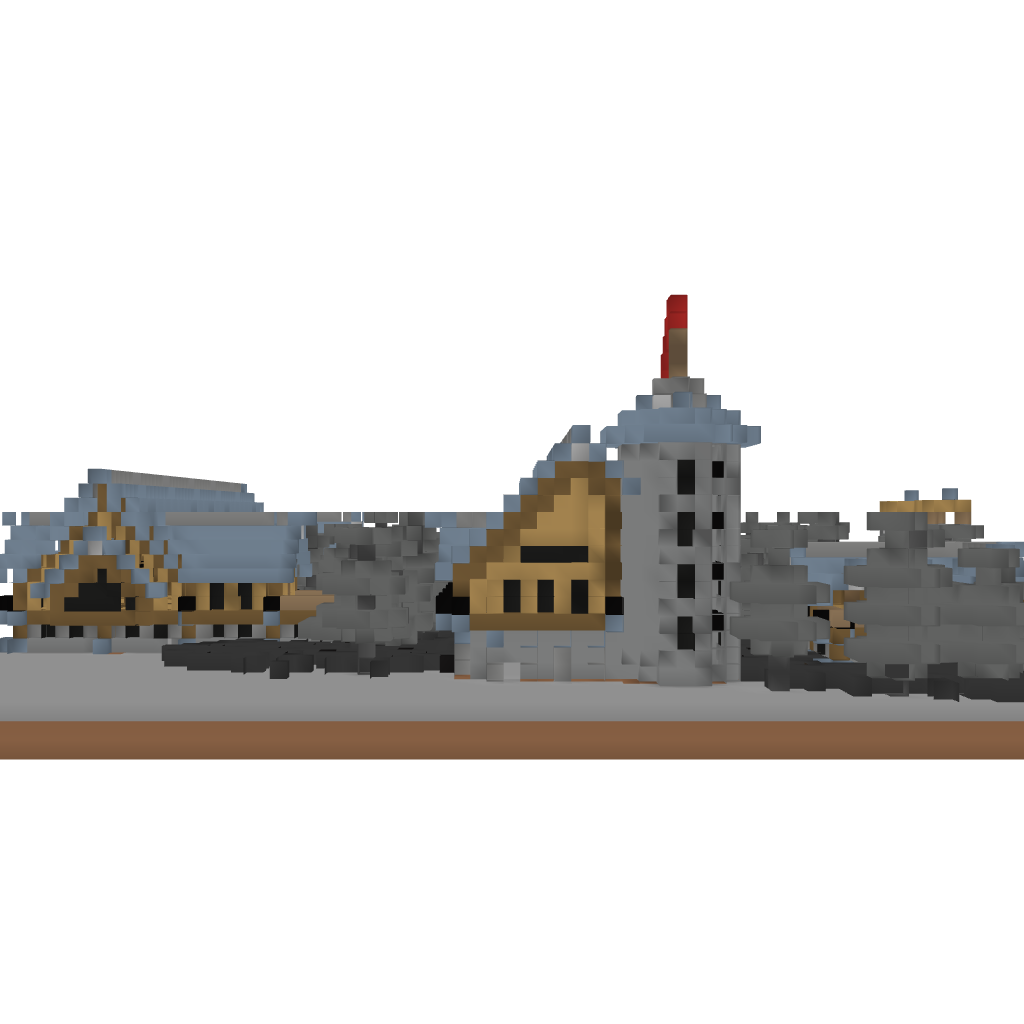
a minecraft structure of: Rustic Small town